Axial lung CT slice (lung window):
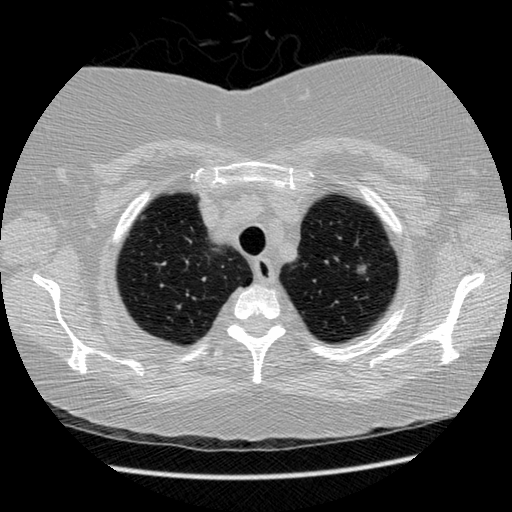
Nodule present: yes
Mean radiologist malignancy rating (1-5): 4